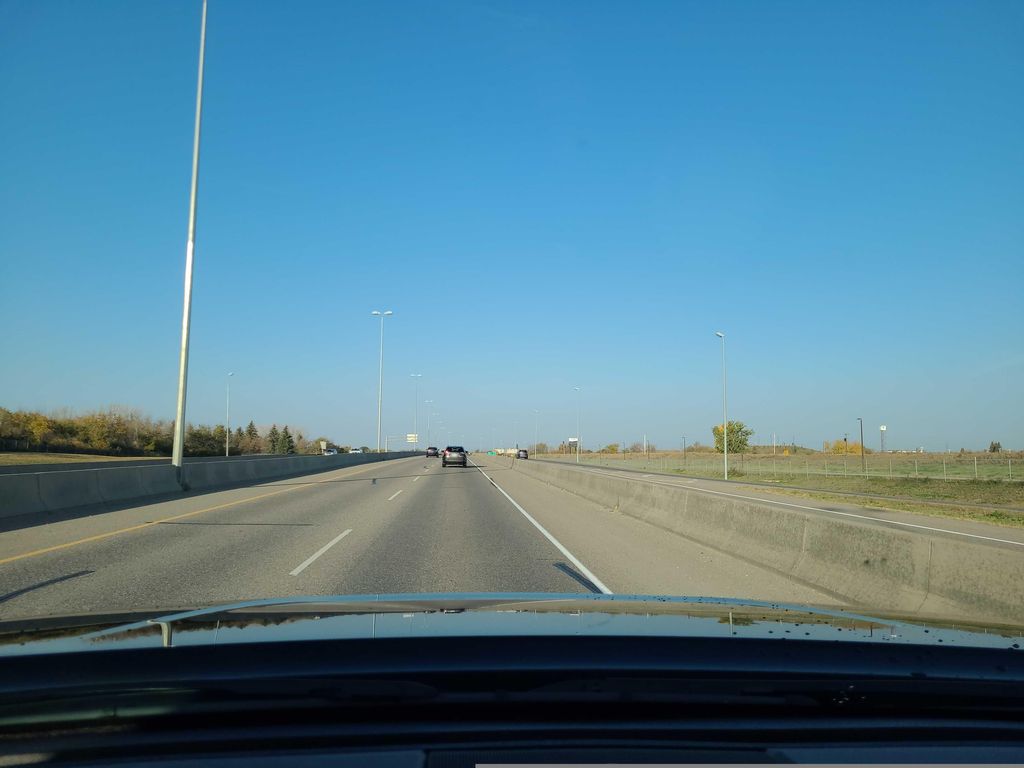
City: saskatoon